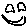
Label: smiley face